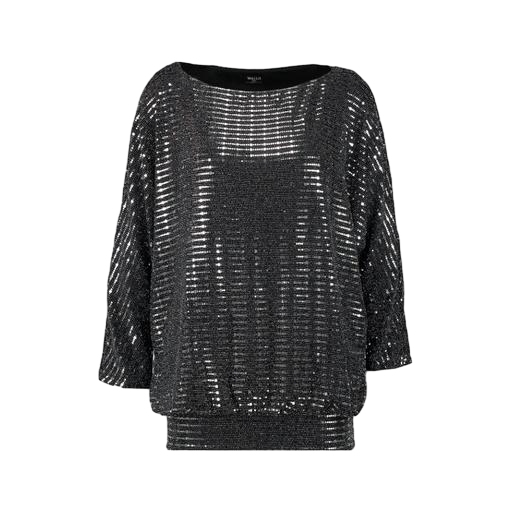
black sequin boatneck tunic, black three-quarter-sleeve top only macy, black sequin-embellished blouse, white background